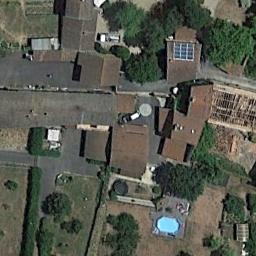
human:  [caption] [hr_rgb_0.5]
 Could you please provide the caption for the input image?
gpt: Many buildings are in medium residential area .

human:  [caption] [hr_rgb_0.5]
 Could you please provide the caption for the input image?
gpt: The medium residential area has some houses and a swimming pool and some trees are among these houses .

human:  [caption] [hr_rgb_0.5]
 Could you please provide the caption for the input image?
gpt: The medium residential is next to the road and some trees .

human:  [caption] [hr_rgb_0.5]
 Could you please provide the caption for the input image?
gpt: There are some brown buildings and green trees on the medium residential area .

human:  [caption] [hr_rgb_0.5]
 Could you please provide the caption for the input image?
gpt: There are few houses in medium - sized areas .